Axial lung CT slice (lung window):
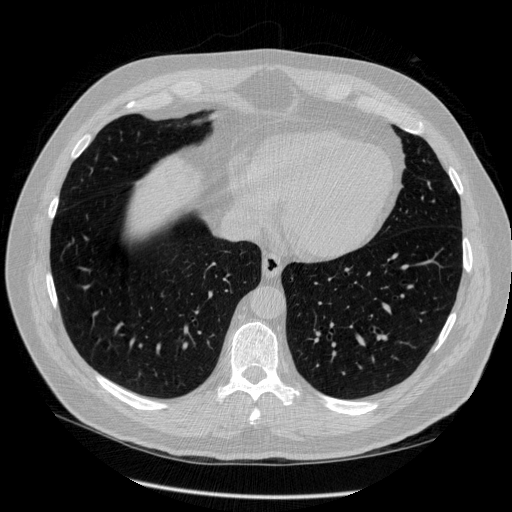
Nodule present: no